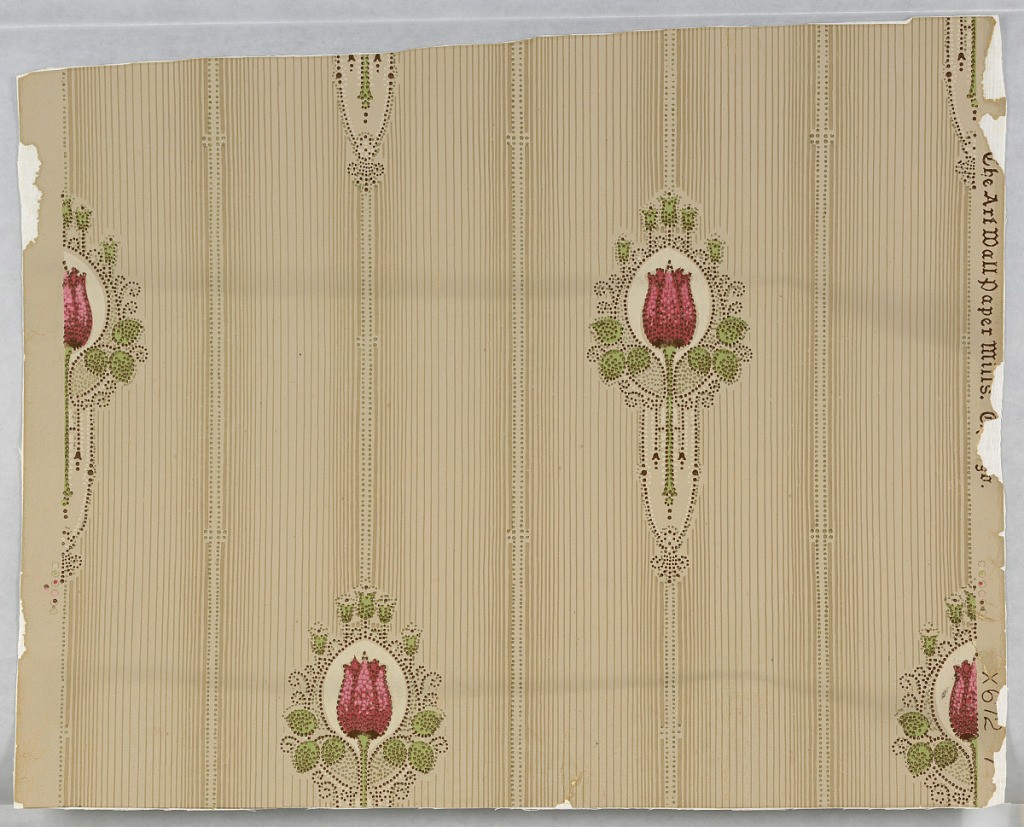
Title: Sidewall
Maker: The Art Wall Paper Mills
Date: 1896
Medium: Machine-printed
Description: Graded vertical lines spaced with vertical dotted bands. The latter are broken at intervals by motif of simple pink rose surrounded by green leaves and pin dot decoration. Roses are in drop repeating relationship. Drop match. Printed in five colors and gold on neutral ground.